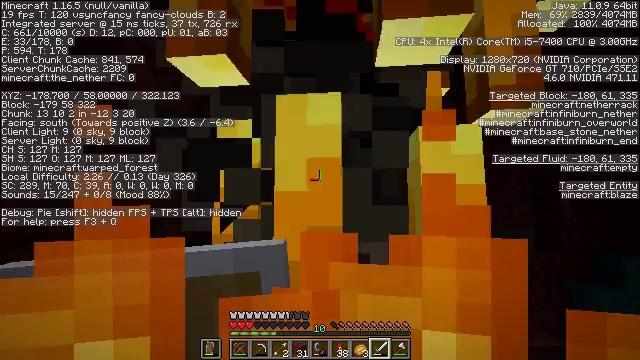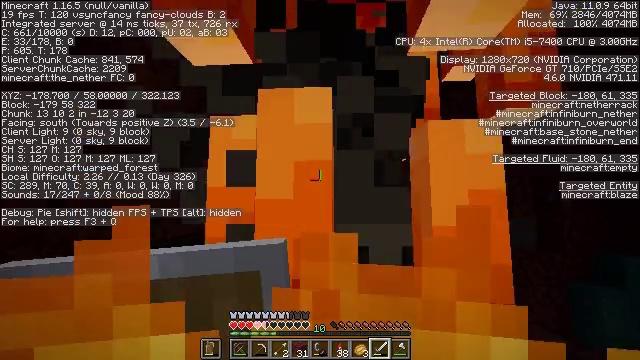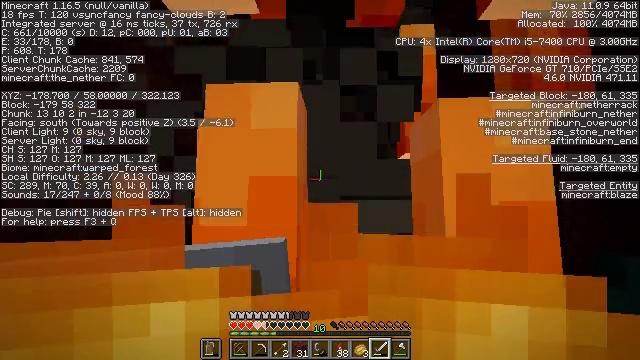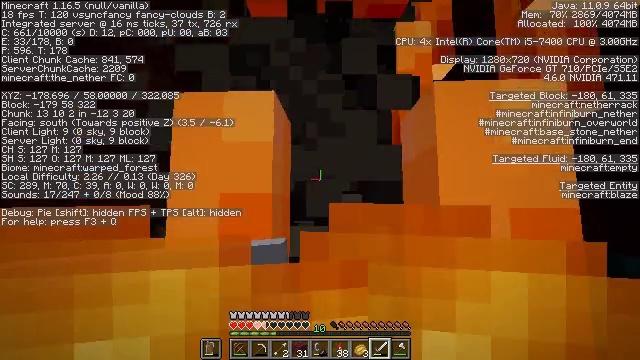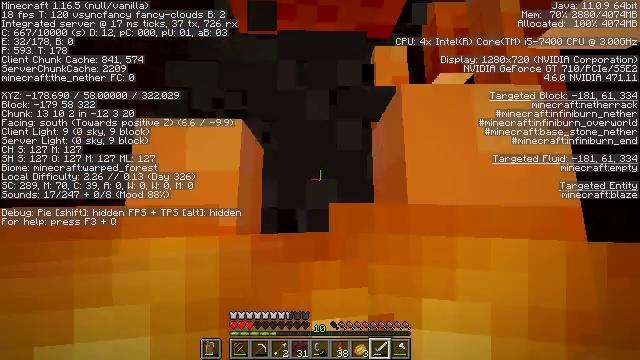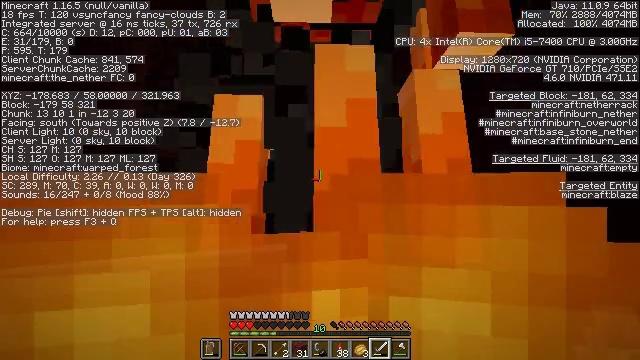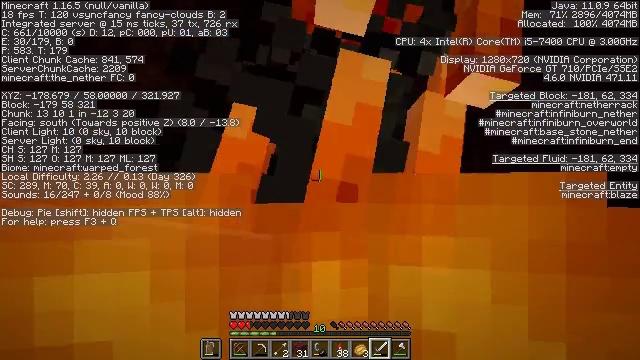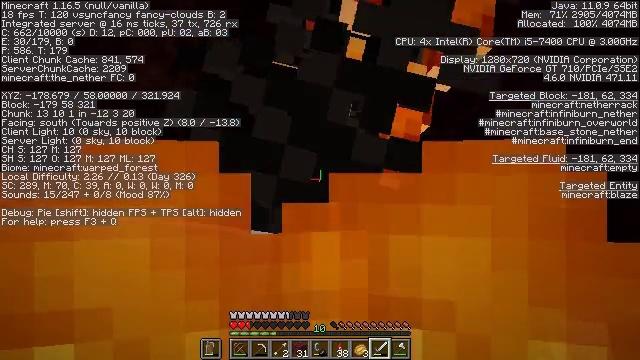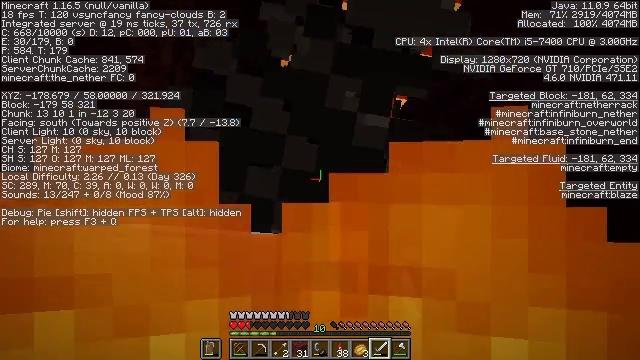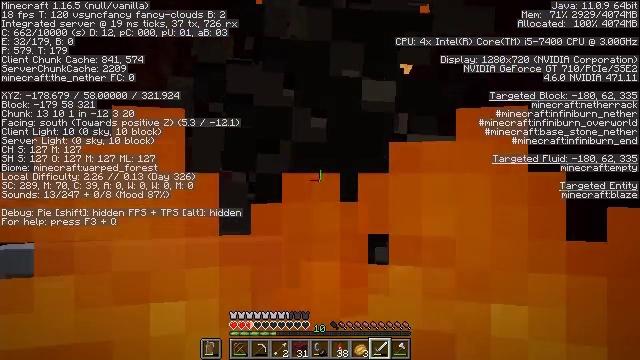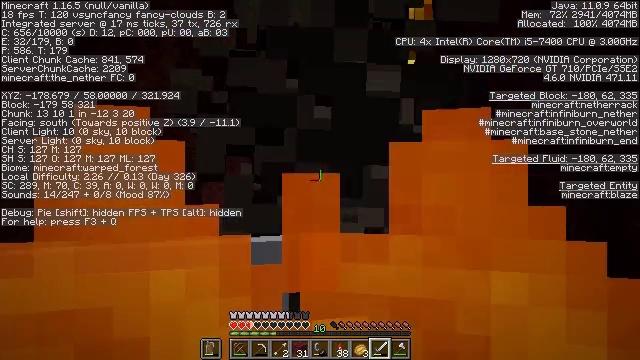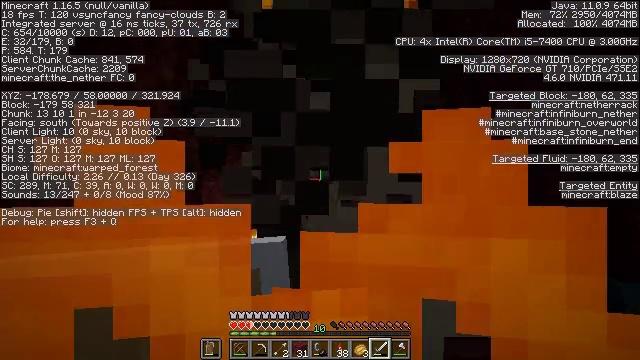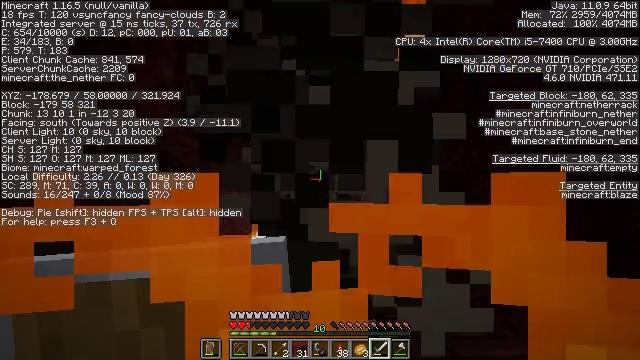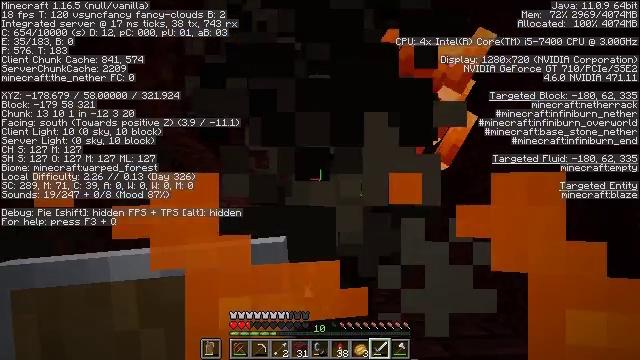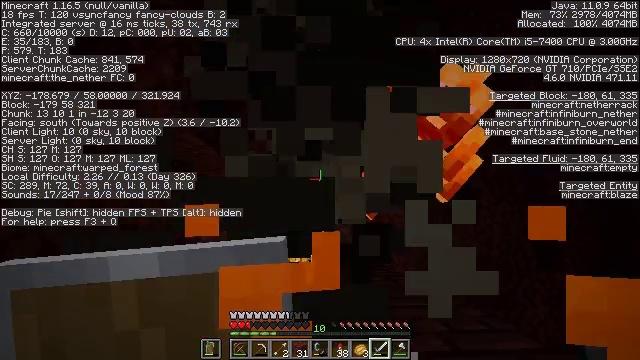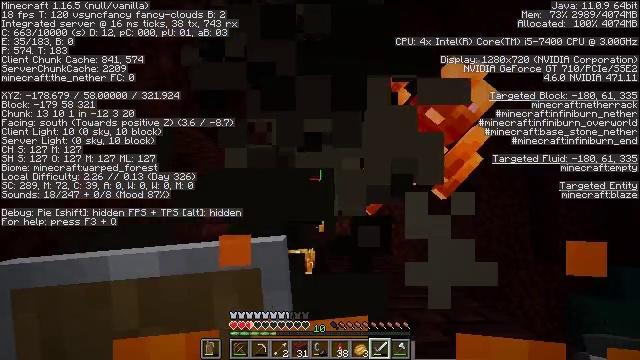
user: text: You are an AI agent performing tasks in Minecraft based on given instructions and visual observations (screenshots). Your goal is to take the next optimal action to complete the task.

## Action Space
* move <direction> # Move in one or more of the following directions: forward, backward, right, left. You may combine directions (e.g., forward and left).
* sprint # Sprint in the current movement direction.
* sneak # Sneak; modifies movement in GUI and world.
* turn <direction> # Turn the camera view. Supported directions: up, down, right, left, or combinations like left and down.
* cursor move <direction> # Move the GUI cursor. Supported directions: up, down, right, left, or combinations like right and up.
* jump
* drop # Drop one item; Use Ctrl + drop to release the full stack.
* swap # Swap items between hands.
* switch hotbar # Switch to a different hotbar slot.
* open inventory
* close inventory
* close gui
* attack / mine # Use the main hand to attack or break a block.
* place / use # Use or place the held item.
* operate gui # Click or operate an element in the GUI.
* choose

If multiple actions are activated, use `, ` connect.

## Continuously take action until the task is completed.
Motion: motion action
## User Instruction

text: Combat the blaze.
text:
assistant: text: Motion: attack / mine
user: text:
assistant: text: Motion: attack / mine
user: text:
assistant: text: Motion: no_op
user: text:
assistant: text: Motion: turn right and up
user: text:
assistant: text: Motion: turn right and up
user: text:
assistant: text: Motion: turn up
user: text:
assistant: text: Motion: attack / mine
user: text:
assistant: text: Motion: attack / mine
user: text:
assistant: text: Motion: turn left and down, attack / mine
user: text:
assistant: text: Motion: turn left and down, attack / mine
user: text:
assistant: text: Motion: attack / mine
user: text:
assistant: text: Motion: attack / mine
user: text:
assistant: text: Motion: attack / mine
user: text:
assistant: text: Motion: attack / mine
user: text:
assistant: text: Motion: turn down
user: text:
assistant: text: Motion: move back, turn down
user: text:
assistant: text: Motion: move back, turn down
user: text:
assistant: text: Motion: move back, turn left and down
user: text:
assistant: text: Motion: move back, turn down, use / place
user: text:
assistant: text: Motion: move back, turn down, use / place
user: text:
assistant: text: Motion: move back, turn left and down, use / place
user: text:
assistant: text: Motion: move back, use / place
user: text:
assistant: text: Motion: move back, use / place
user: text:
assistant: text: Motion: move back, use / place
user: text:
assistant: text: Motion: move back, use / place
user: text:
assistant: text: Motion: move back, use / place
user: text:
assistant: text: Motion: move back, use / place
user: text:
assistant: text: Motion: use / place
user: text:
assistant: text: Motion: use / place
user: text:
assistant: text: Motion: use / place